Question: When I try and open certain TFS2010 Excel reports I get the following error popup from Excel:
> TF80076: The data in the work item is
not valid or you do not have
permissions to modify the data. Please
correct the problem and retry.

This is then followed by the popup:
> TF208103: The initialization of the
workbook to connect to Team Foundation
Server was not successful. THe
workbook will close.... etc. etc..
... and Excel closes.
The reports that throw this error include:
- (in
fact all reports in this directory
fail)- (and all
reports in this directory also fail)
I believe that the error may be misleading as this only happens under one project collection and this is a project collection I had some trouble setting up so it was recreated a couple of times. I suspect that the SharePoint site that hosts the reports has got out of sync with the project collection.
Thanks!
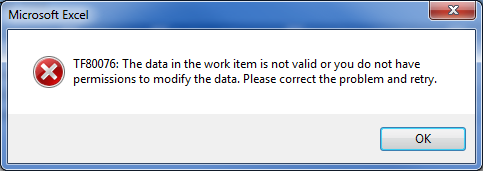
Answer: There is also another route to possible success, taken partially from <URL>:
Open Visual Studio, choose Team -> Team Project Collection Settings -> Process Template Manager. You can download the MSF 5 template to a folder on your hard drive. Then navigate to
FOLDER YOU DOWNLOADED TO\MSF for Agile Software Development v5.0\Windows SharePoint Services\Shared Documents\Project Management
Under this folder you will see the (now connectionless) Iteration Backlog.xlsm.
Open it & under "Team" choose "New List" & connect it to your Query "Iteration 1" or similar suitable Query.